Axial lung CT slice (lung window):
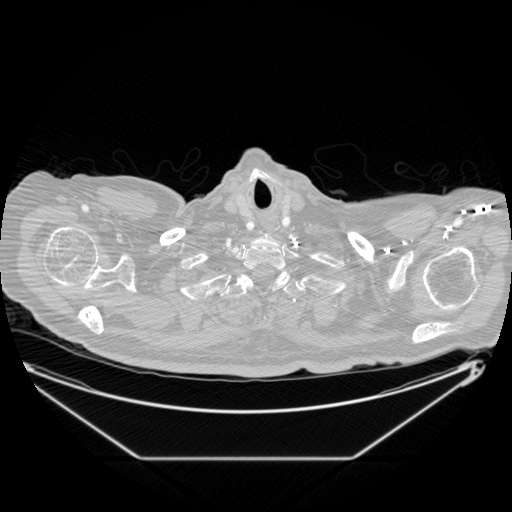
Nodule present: no